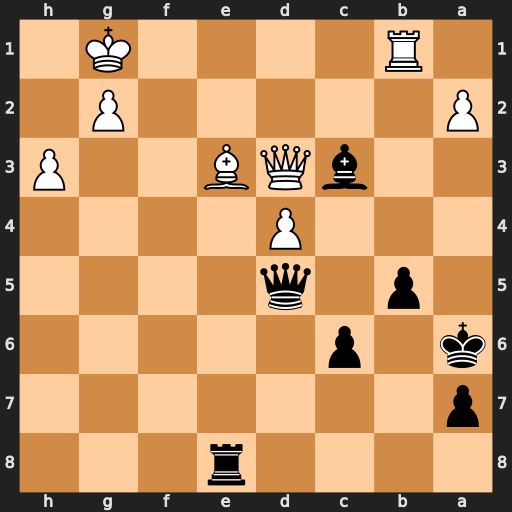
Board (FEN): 4r3/p7/k1p5/1p1q4/3P4/2bQB2P/P5P1/1R4K1
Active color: b
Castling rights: -
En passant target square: -
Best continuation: Rxe3 Qxe3 Bxd4 Qxd4 Qxd4+